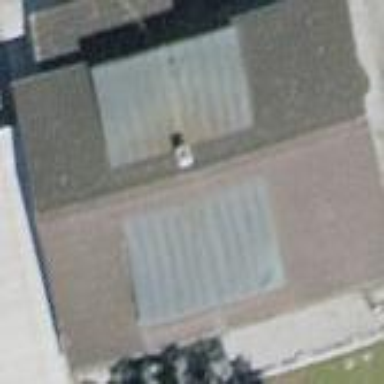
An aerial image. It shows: Terrace building.